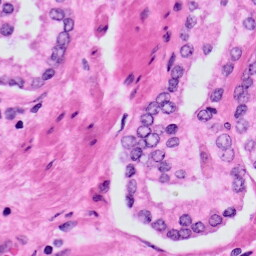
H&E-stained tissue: Prostate